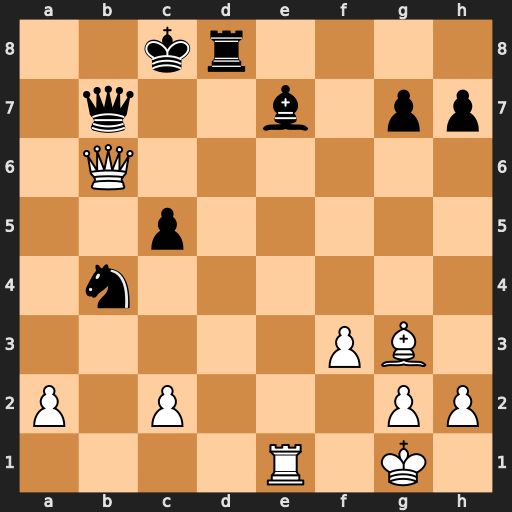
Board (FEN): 2kr4/1q2b1pp/1Q6/2p5/1n6/5PB1/P1P3PP/4R1K1
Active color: w
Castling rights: -
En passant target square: -
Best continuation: Qxb7+ Kxb7 Rxe7+